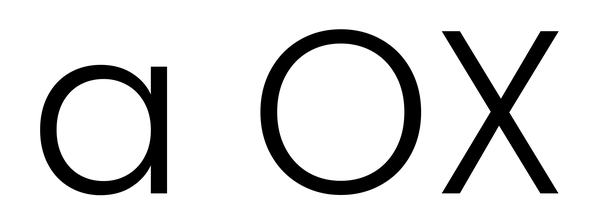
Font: Poppins-Light